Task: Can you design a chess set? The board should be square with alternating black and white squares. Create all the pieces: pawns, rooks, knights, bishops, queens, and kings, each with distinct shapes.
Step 1206:
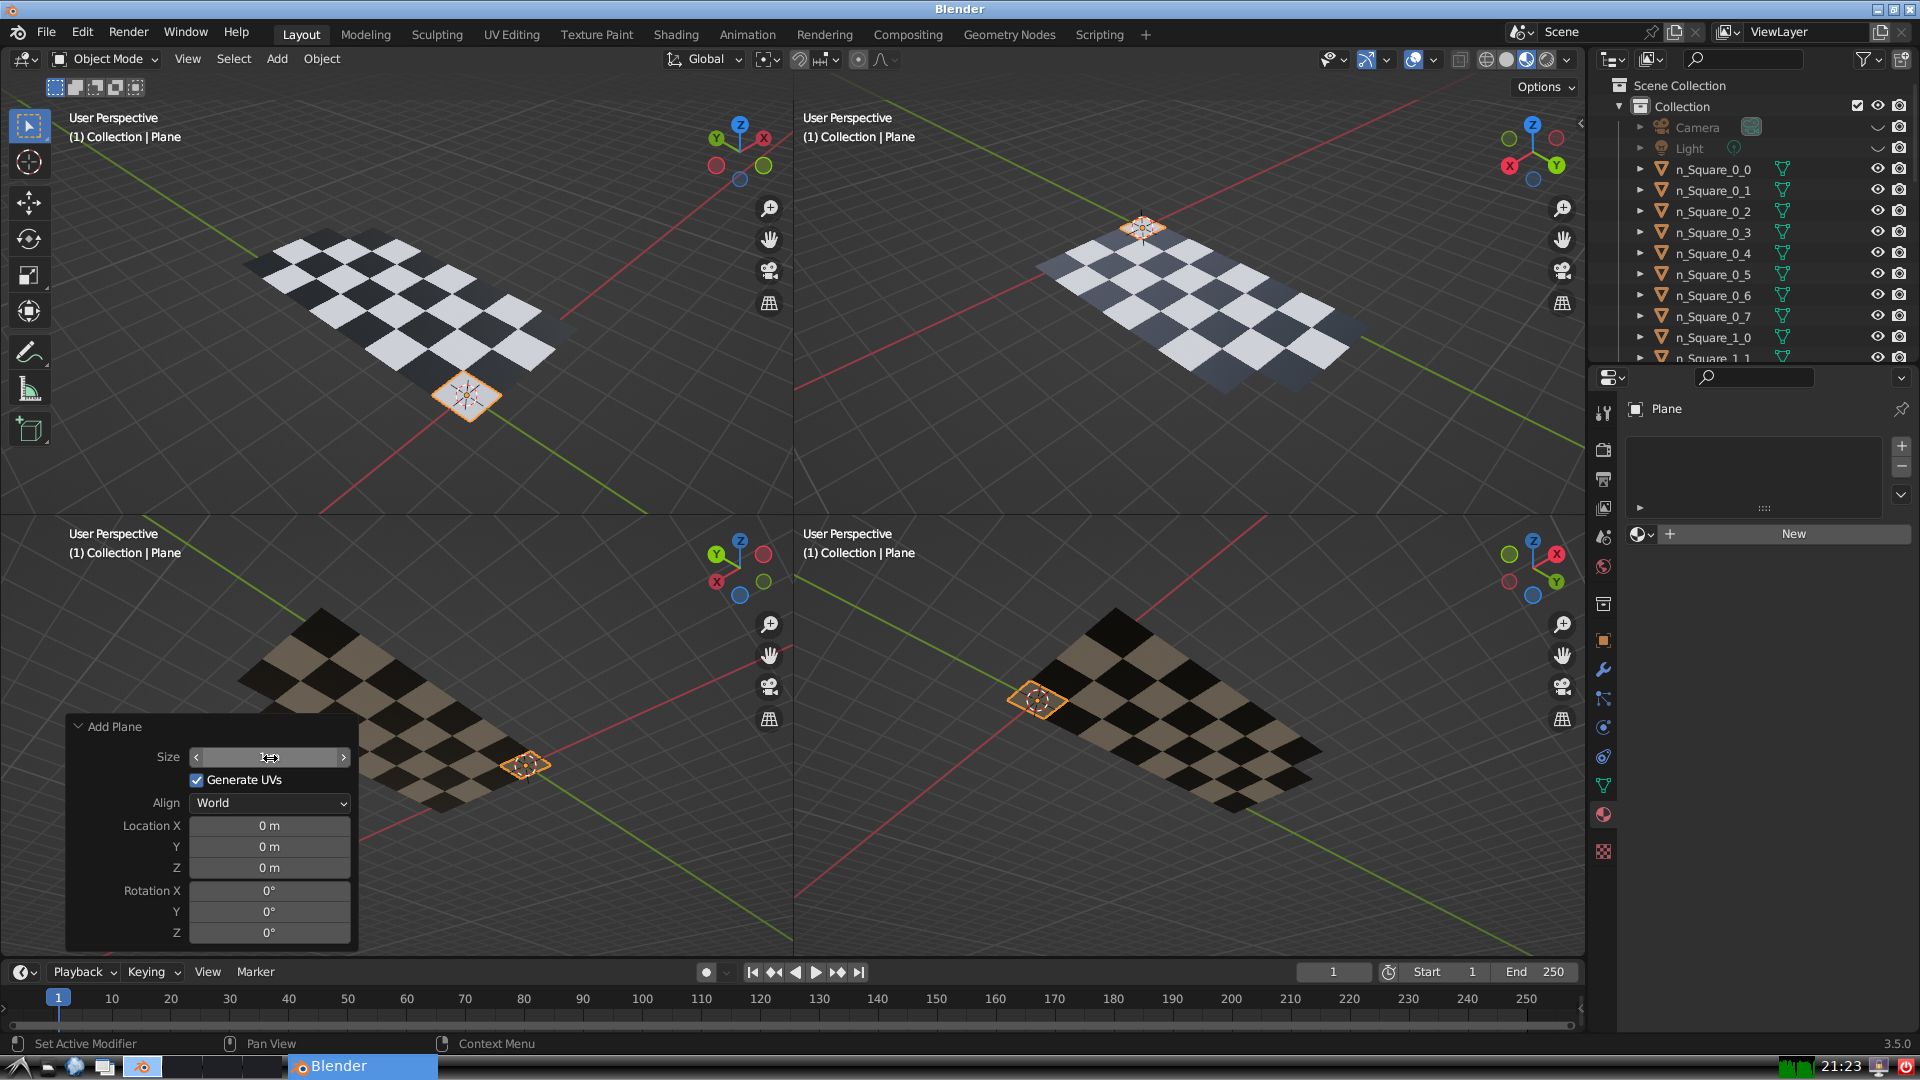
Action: click: no